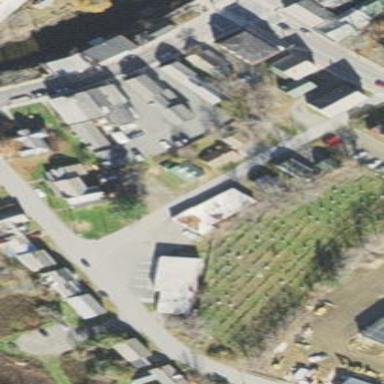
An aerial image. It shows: Graveyard.